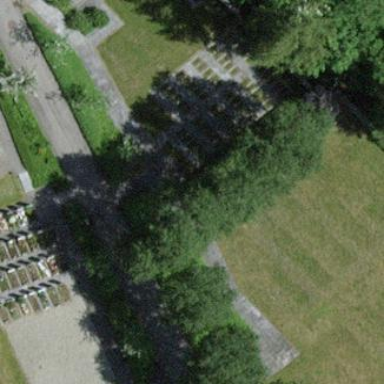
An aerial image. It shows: Cemetery.